Aerial crown-view tile of a tropical tree (Barro Colorado Island, Panama), acquired 20240813:
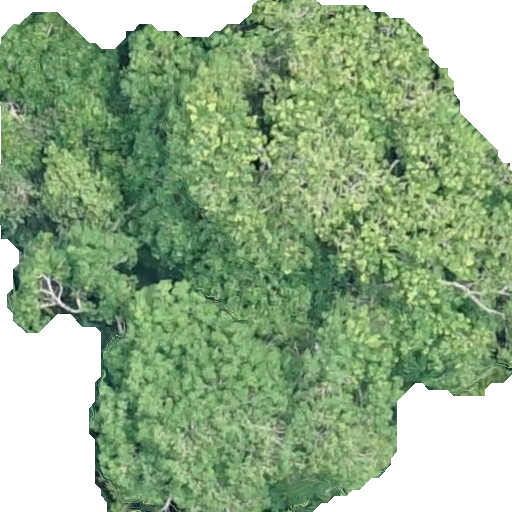
Species: Handroanthus guayacan
GBIF accepted scientific name: Handroanthus guayacan
Crown area: 331.54 m²